【题型】证明题　【知识点】解析几何　【难度】medium
已知 \(k,b\) 为常数. 在平面直角坐标系 \(xOy\) 中, 直线 \(l: y = kx + b\).

(1) 若直线 \(l\) 的一个法向量为 \(\vec{n} = (1,\sqrt{3})\), 求直线 \(l\) 的斜率及倾斜角;

(2) 若 \(k = 0\), \(b = 2\), 直线 \(m\) 与 \(l\) 及 \(x\) 轴的交点都在 \(y\) 轴右侧, 且 \(m\) 与 \(l\)、\(x\) 轴及 \(y\) 轴围成的四边形面积为 3. 证明: 直线 \(m\) 过定点, 并求出该定点.

(3) 若 \(k > 0\), \(b = 0\), 直线 \(l_1\) 为 \(l\) 关于 \(x\) 轴的对称直线, 直线 \(AB\) 与 \(l\)、\(l_1\) 的交点 \(A\)、\(B\) 分别在第一、四象限, \(AB\) 与 \(x\) 轴交于点 \(M\). 是否存在 \(AB\) 使 \(\triangle OAB\) 的面积为 \(\frac{1}{k}\), 且 \(|AM|\cdot|BM| = \frac{1 + k^2}{k^2}\). 若存在求出直线 \(AB\) 的斜率, 若不存在, 请说明理由.
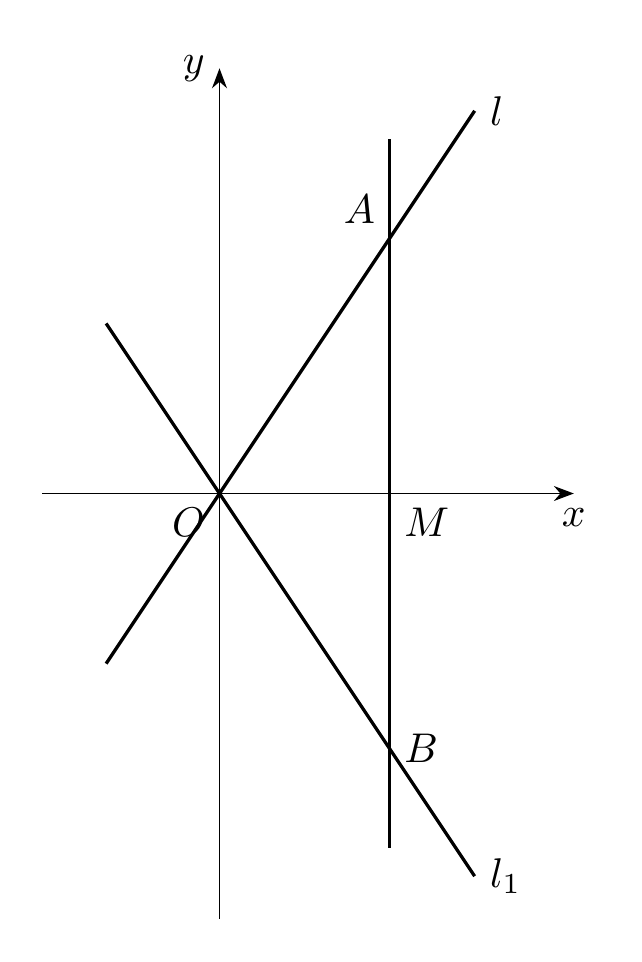
【解答】
【答案】(1) 直线的斜率为 \(-\frac{\sqrt{3}}{3}\), 倾斜角为 \(\frac{5\pi}{6}\);

(2) 证明见解析, 定点为 \(\left(\frac{3}{2},1\right)\);

(3) 不存在, 理由见解析.

【分析】(1) 直接利用直线的法向量、斜率、倾斜角定义计算即可;

(2) 设直线 \(m\) 方程, 计算四边形交点, 求其面积结合直线过定点计算即可;

(3) 设直线 \(AB\) 方程, 联立直线得 \(A,B\) 坐标, 由弦长公式、三角形面积公式建立方程组计算参数即可说明.

【详解】
(1) 易知 \(l: kx - y + b = 0\), 其法向量为 \((k,-1)\), 则 \(\sqrt{3}k = -1\),

所以 \(k = -\frac{\sqrt{3}}{3}\), 即该直线的斜率为 \(-\frac{\sqrt{3}}{3}\), 倾斜角为 \(\frac{5\pi}{6}\).

(2) 设 \(m: x = ay + c\), 直线 \(m\) 与 \(l\) 及 \(x\) 轴的交点分别为 \(D\)、\(E\), \(l\) 与 \(y\) 轴交于 \(F\) 点,

易知此时 \(l: y = 2\), 则 \(D(2a + c,2)\), \(E(c,0)\), \(F(0,2)\), \(c > 0\), \(2a + c > 0\),

显然四边形 \(OFDE\) 为直角梯形, 其面积为
\[
S = \frac{1}{2} \times (c + 2a + c) \times 2 = 3,
\]
所以 \(a + c = \frac{3}{2}\), 故 \(y = 1\) 时, 恒有 \(x = \frac{3}{2}\), 即 \(m: x = ay + c\) 过定点 \(\left(\frac{3}{2},1\right)\).

(3) 设 \(l_{AB}: x = \lambda y + t\), 则 \(M(t,0)\). 易知 \(l: y = kx\), \(l_1: y = -kx\).

因为直线 \(AB\) 与 \(l\)、\(l_1\) 相交, 所以 \(\lambda k \neq \pm 1\), \(t > 0\).

联立直线方程可知:
\[
x_A = \frac{t}{1 - \lambda k}, \quad y_A = \frac{kt}{1 - \lambda k} > 0, \quad
x_B = \frac{t}{1 + \lambda k}, \quad y_B = -\frac{kt}{1 + \lambda k} < 0.
\]

\[
S_{\triangle OAB} = \frac{1}{2}|OM||y_A - y_B| = \frac{kt^2}{1 - \lambda^2 k^2},
\]
\[
|AM|\cdot|BM| = \sqrt{\lambda^2 + 1}y_A \cdot (-\sqrt{\lambda^2 + 1}y_B) = (\lambda^2 + 1) \cdot \frac{k^2 t^2}{1 - \lambda^2 k^2}.
\]

若存在满足条件的直线 \(AB\), 则有
\[
\begin{cases}
\frac{kt^2}{1 - \lambda^2 k^2} = \frac{1}{k} \\
(\lambda^2 + 1) \cdot \frac{k^2 t^2}{1 - \lambda^2 k^2} = \frac{1 + k^2}{k^2}
\end{cases}
\]

则 \(\lambda^2 + 1 = \frac{1 + k^2}{k^2}\), 整理得 \((\lambda k)^2 = 1\), 即 \(\lambda k = \pm 1\), 与前提矛盾,

故不存在直线 \(AB\) 符合题意.

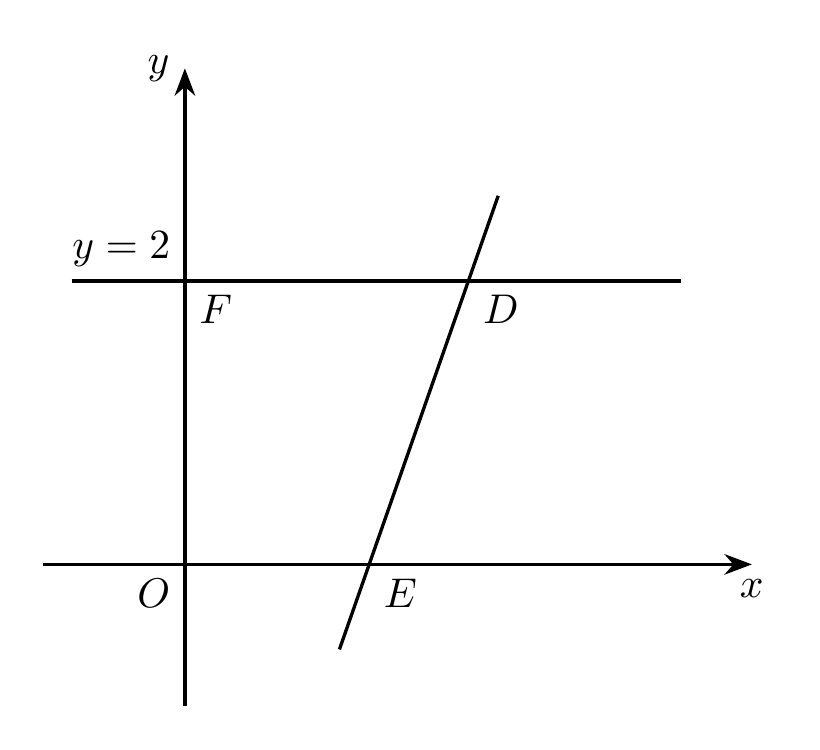